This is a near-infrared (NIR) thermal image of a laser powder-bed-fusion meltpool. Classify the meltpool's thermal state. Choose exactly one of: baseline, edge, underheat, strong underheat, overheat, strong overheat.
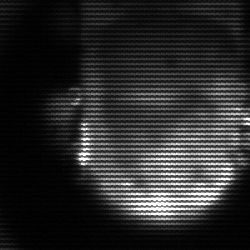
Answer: baseline